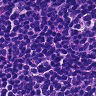
Metastatic tissue present: no